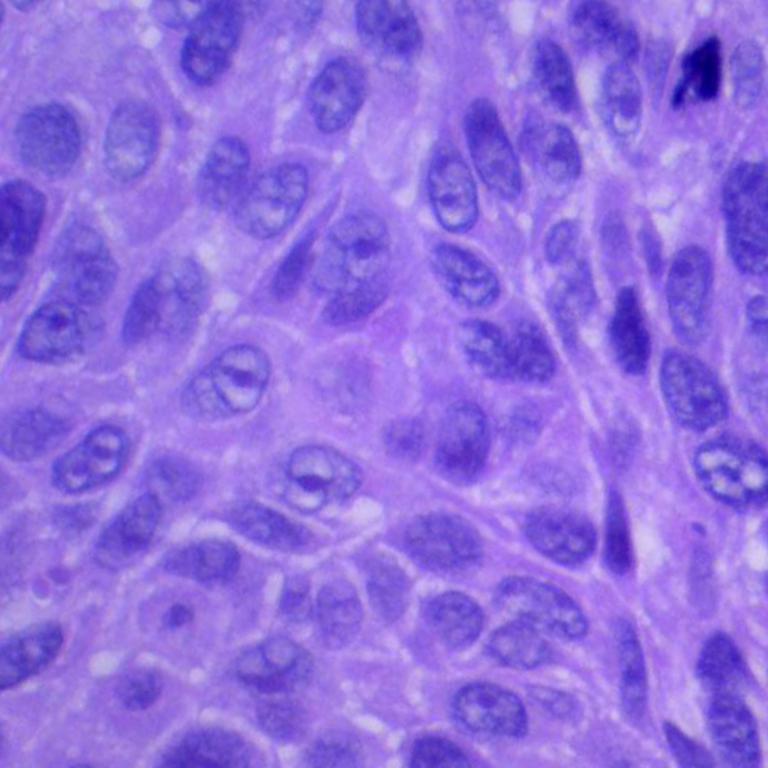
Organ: lung
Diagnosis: squamous carcinomas